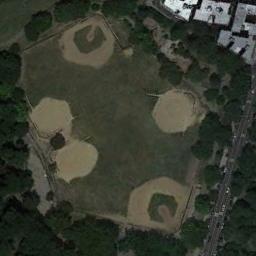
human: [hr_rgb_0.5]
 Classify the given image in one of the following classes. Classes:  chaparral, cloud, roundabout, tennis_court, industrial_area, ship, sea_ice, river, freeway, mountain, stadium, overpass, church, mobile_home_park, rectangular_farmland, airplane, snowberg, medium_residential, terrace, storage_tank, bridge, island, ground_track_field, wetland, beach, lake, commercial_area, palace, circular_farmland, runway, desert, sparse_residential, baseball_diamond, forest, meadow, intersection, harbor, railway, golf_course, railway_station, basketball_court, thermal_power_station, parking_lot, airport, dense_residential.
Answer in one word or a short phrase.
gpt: baseball_diamond